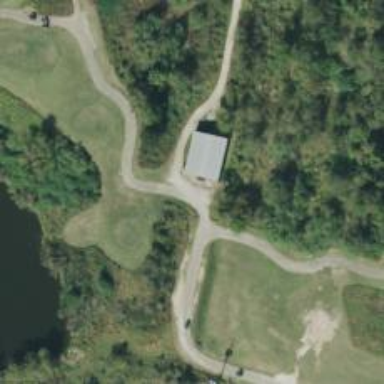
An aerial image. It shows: Path for both roads and golfers.